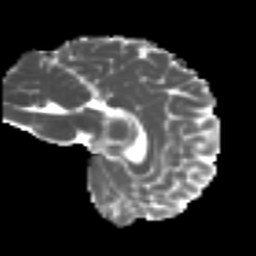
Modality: MD
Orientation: sagittal
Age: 29
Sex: female
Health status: ill
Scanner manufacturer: siemens
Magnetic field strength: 3 T
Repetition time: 6.5 s
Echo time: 0.062 s